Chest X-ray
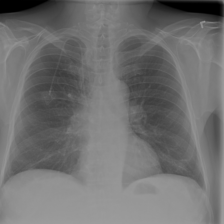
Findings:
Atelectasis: negative
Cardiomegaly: negative
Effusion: negative
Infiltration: negative
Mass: negative
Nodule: negative
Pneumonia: negative
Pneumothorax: negative
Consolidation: negative
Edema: negative
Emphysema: negative
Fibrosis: negative
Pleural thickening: negative
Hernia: negative